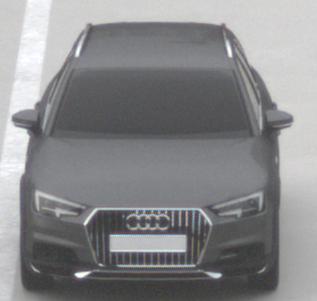
Make: Audi
Model: A4 Allroad 45 TFSI
Detailed model: A4 (B9) allroad
Model produced from: 2019/02
Model produced until: 2019/05
Doors: 5
Color: gray
Road condition: dry road
Daytime: morning or afternoon
Contrast: low contrast